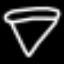
Label: diamond